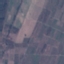
Land use / land cover class: PermanentCrop